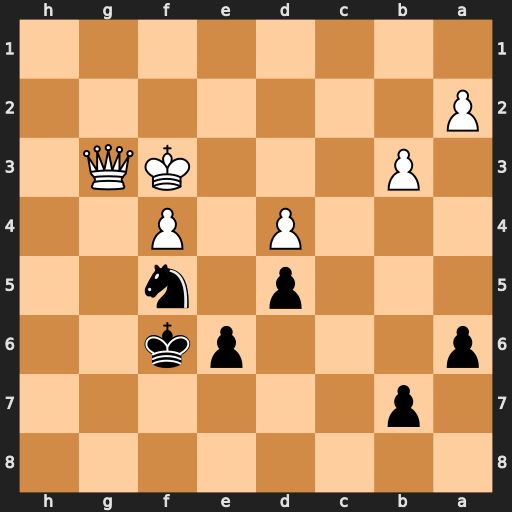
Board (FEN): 8/1p6/p3pk2/3p1n2/3P1P2/1P3KQ1/P7/8
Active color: b
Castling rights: -
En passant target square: -
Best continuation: Nxg3 Kxg3 Kf5 Kf3 a5